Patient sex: F
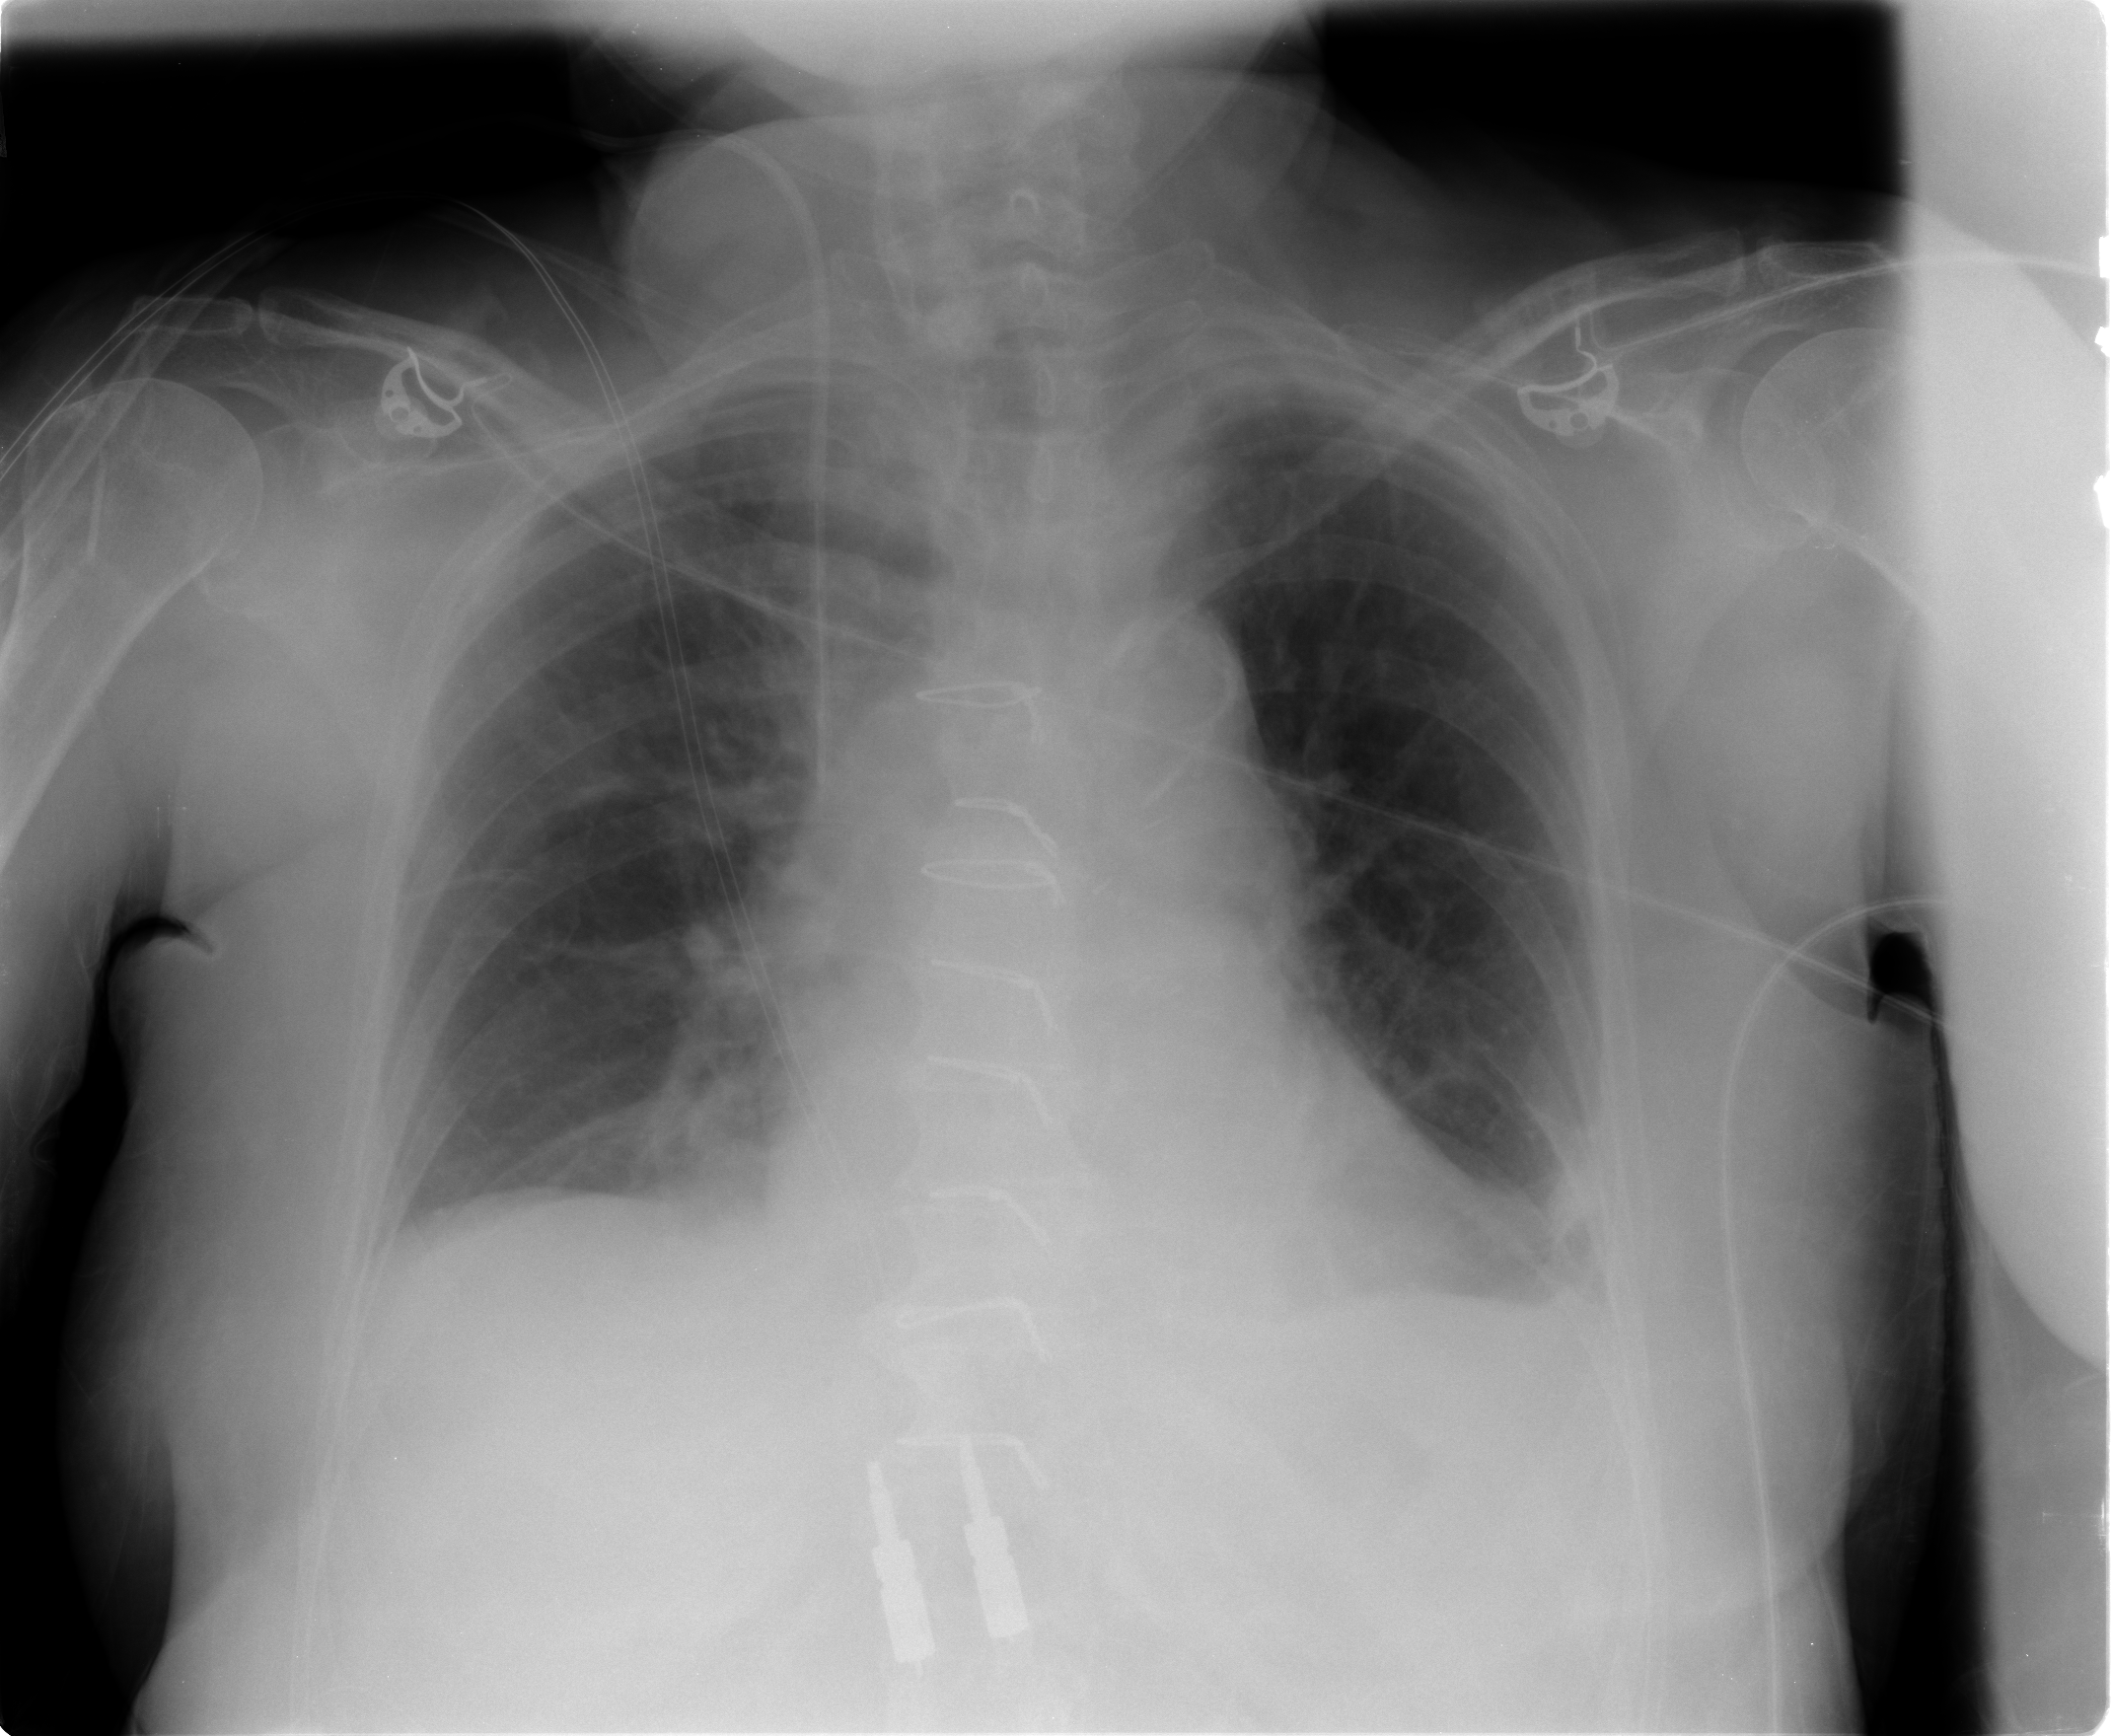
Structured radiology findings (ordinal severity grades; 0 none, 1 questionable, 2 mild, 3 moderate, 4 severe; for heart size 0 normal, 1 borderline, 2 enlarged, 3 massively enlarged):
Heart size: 2
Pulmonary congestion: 2
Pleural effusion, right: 0
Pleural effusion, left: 0
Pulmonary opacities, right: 0
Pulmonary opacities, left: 0
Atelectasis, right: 1
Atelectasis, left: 1